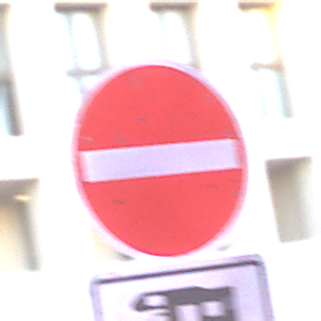
Verkehrszeichen: VerbotDerEinfahrt
Zusatzzeichen unten: MehrspurigeFahrzeugeFrei10
Umgebung: Outdoor, Urban
Tageszeit: SunriseSunset
Wetter: Clear
Licht: Natural
Jahreszeit: NotSpecified
Kontrast: LowContrast